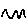
Label: zigzag